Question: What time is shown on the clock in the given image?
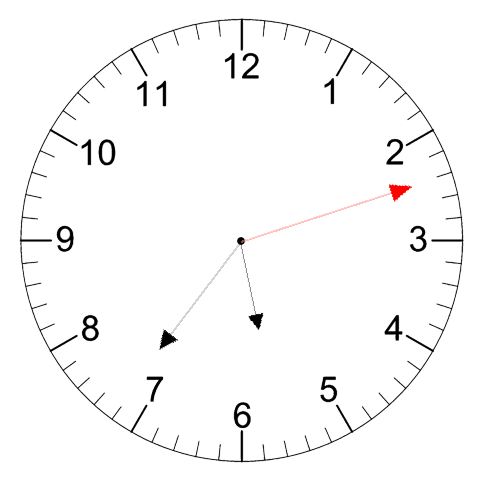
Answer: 05:36:12